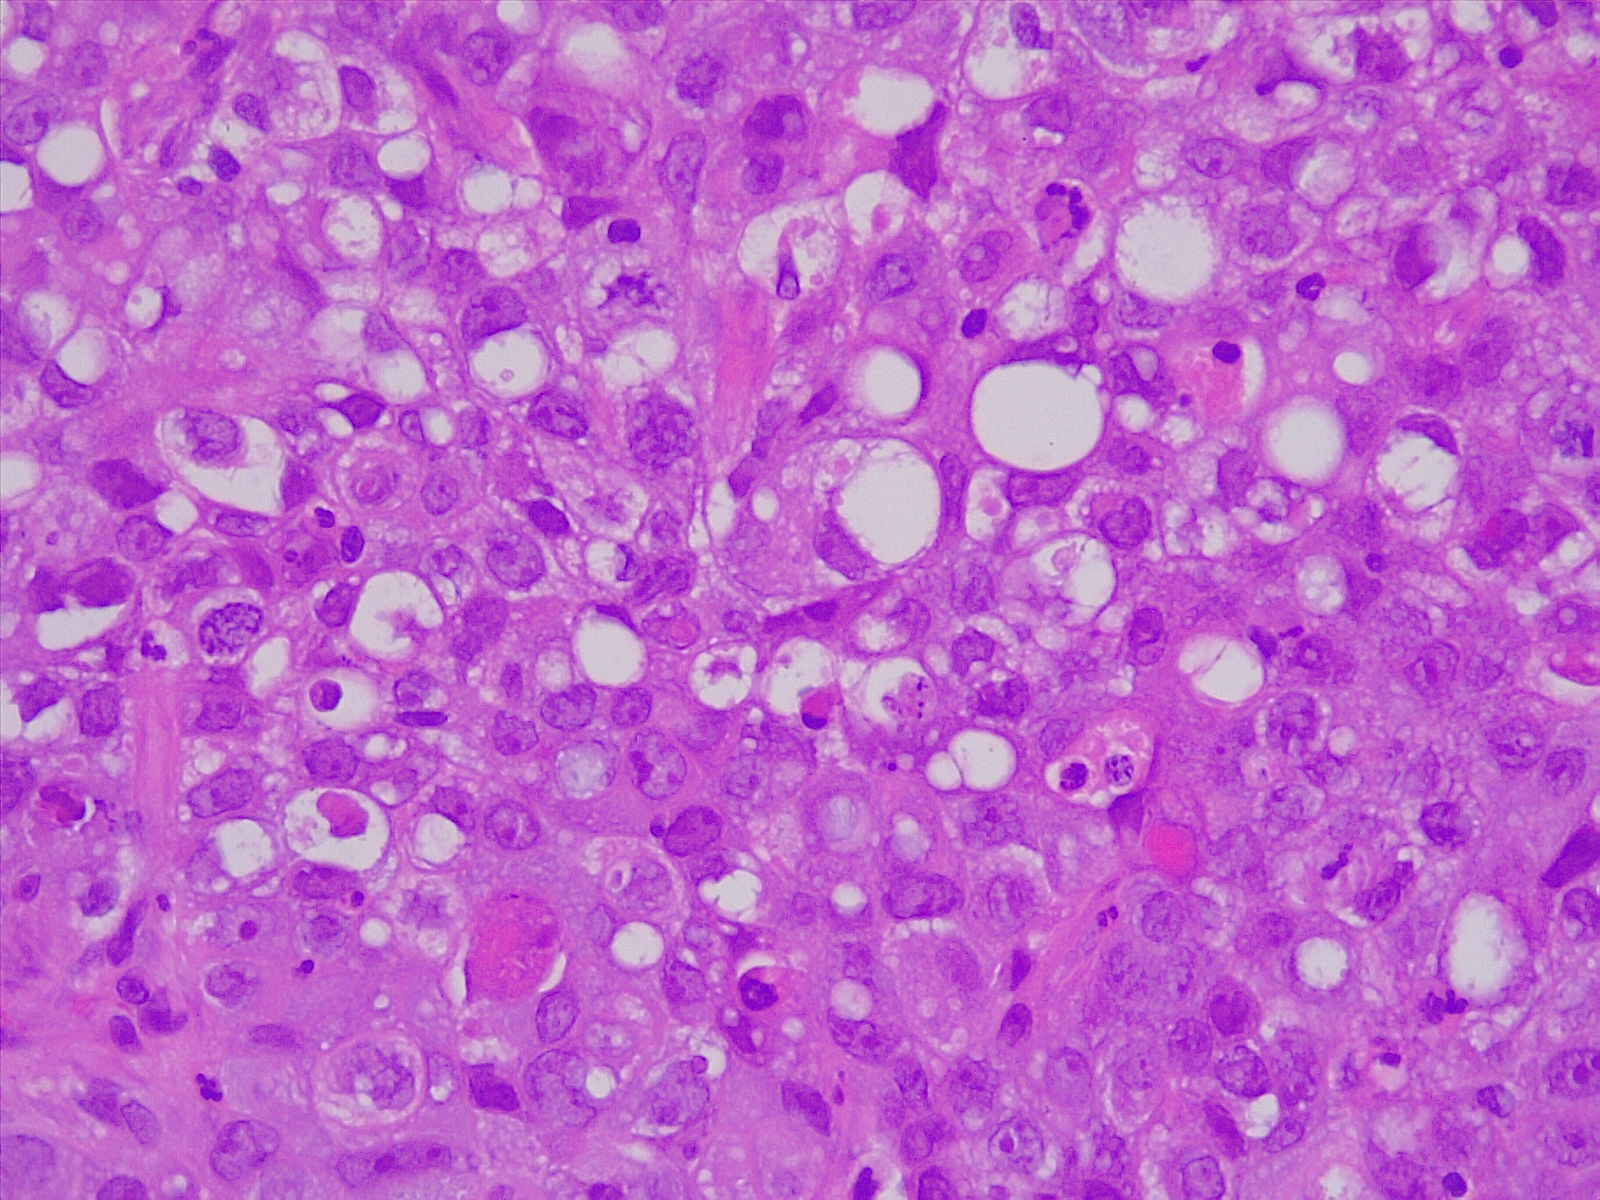
Label: lung adenocarcinoma, poorly differentiated